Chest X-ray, PA view. Patient: 48 years old, sex M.
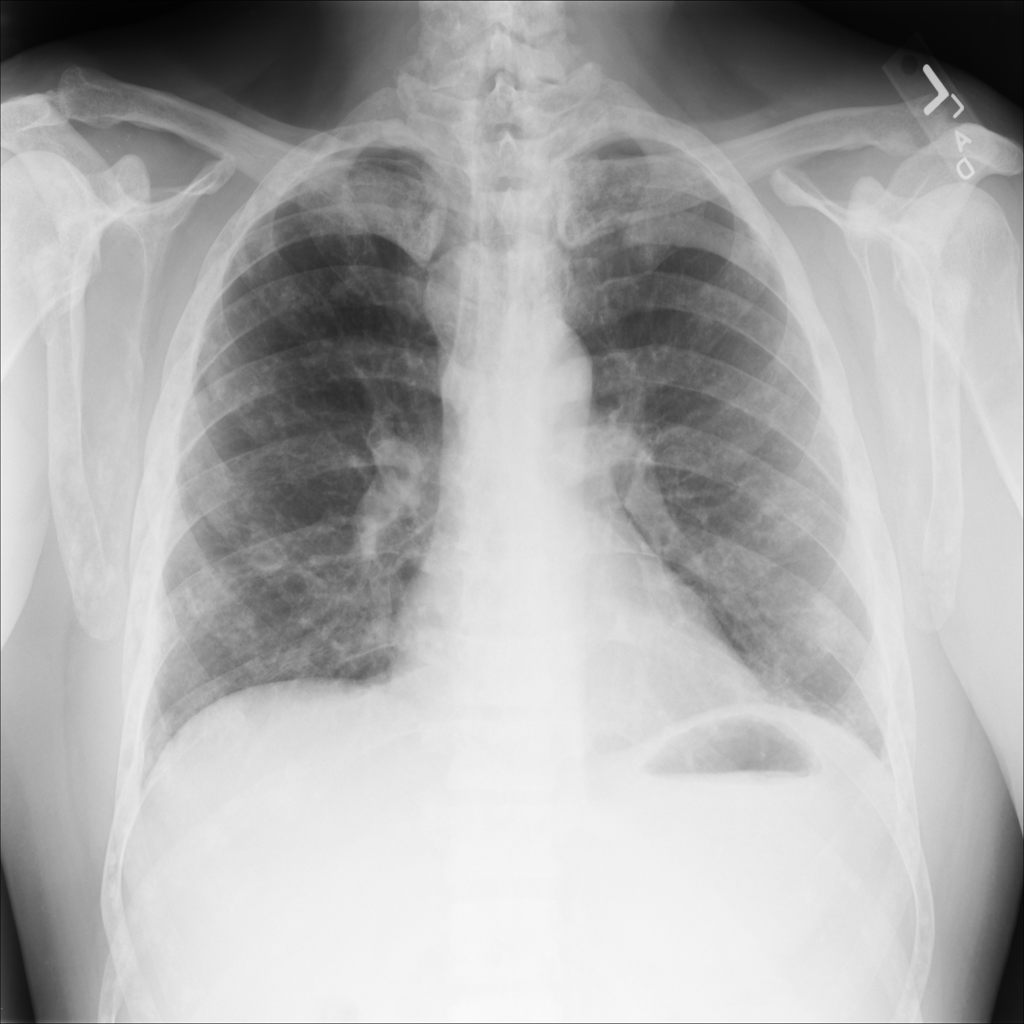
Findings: Nodule